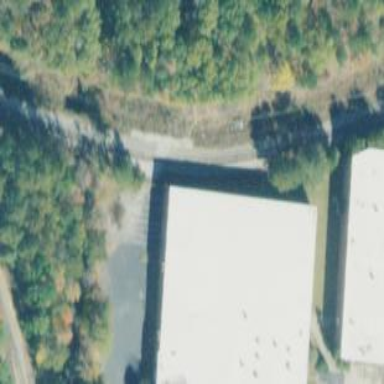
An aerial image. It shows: Warehouse.